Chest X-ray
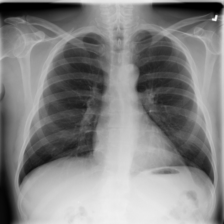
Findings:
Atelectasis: negative
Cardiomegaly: negative
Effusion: negative
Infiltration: negative
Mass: negative
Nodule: negative
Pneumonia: negative
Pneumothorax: negative
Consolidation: negative
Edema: negative
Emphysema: negative
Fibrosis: negative
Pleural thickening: negative
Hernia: negative